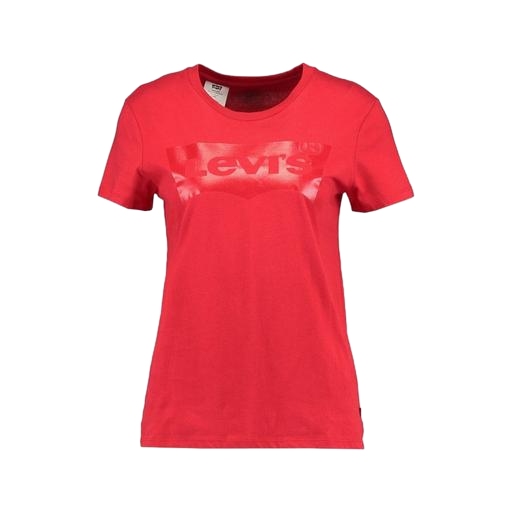
red split-back graphic t-shirt, red graphic tee, red ladies t-shirt short sleeve, white background